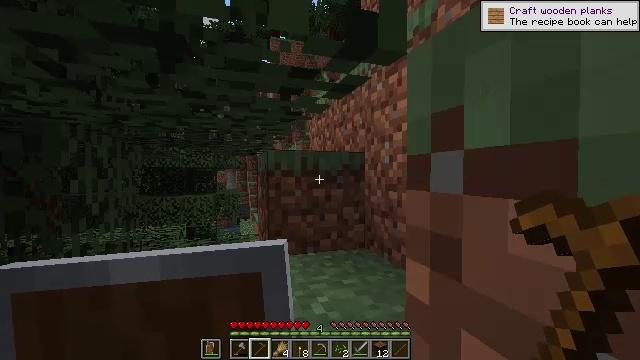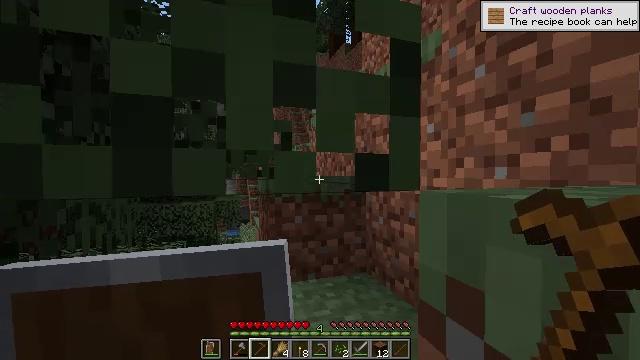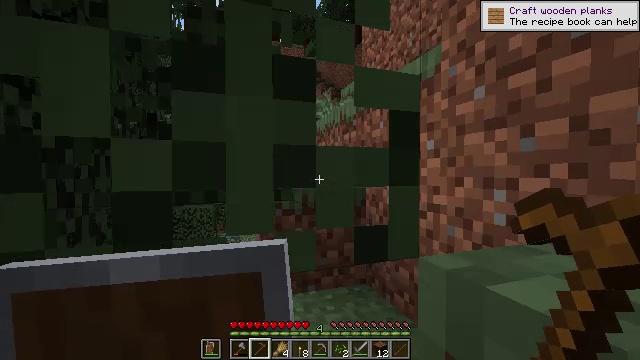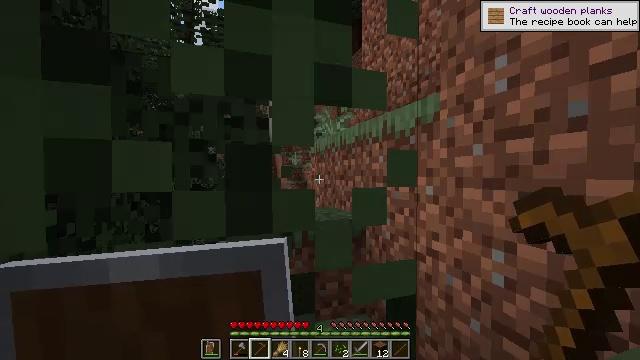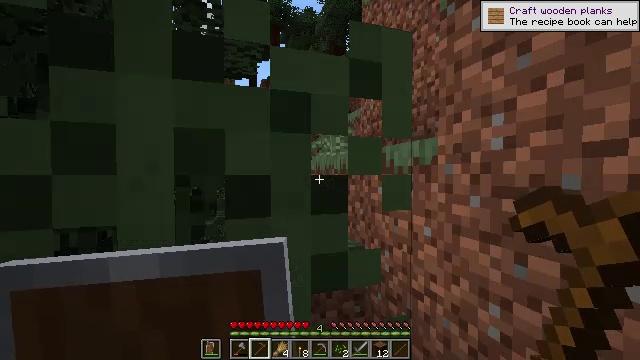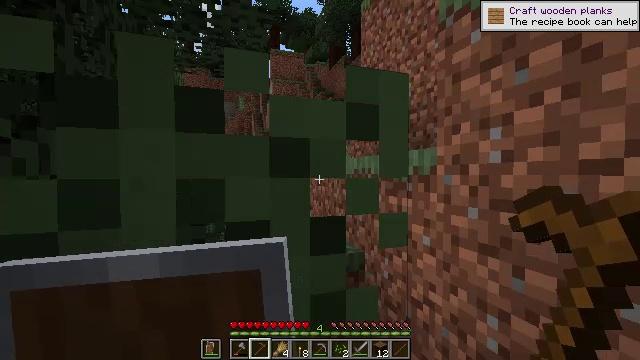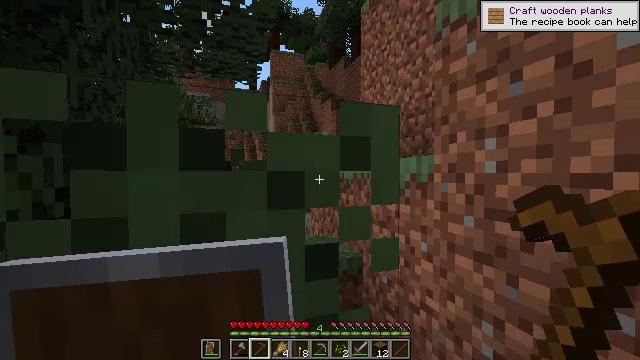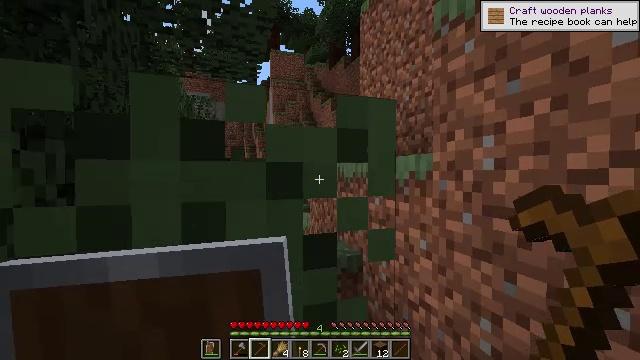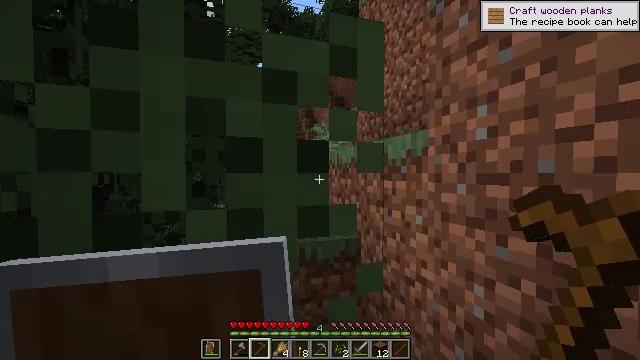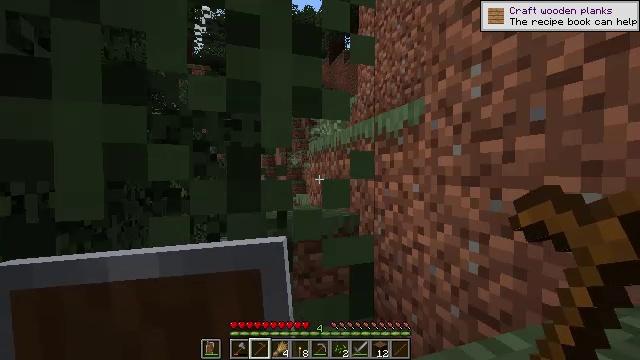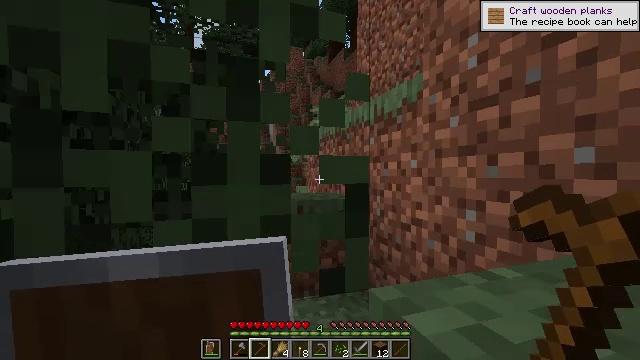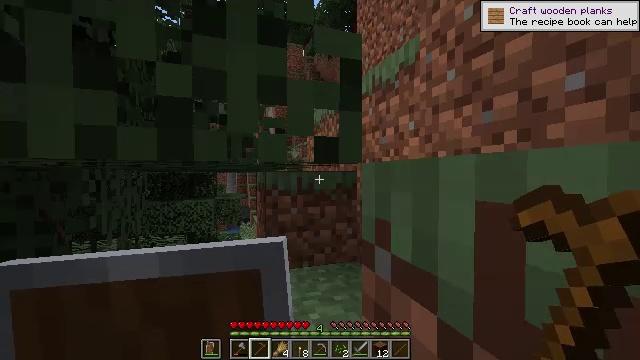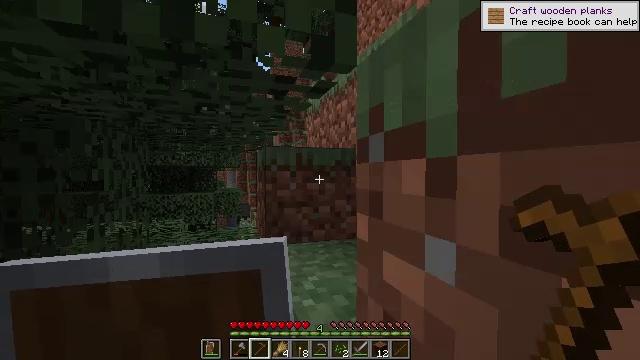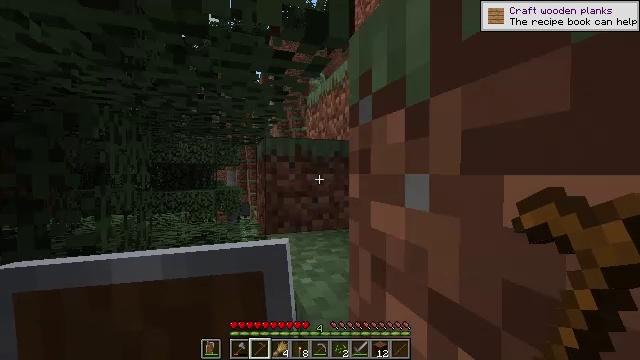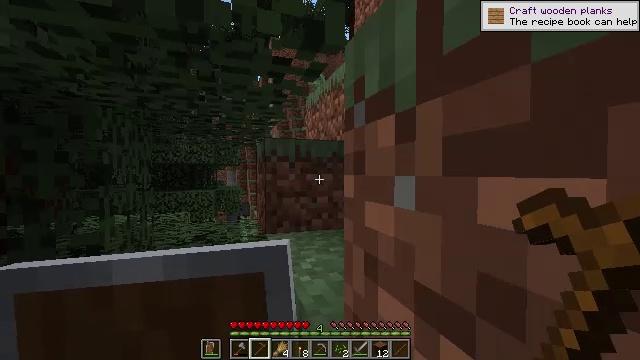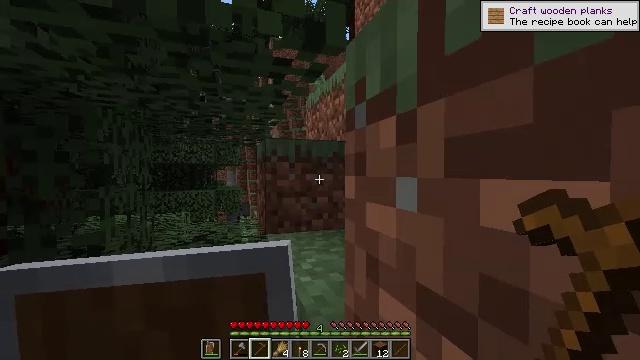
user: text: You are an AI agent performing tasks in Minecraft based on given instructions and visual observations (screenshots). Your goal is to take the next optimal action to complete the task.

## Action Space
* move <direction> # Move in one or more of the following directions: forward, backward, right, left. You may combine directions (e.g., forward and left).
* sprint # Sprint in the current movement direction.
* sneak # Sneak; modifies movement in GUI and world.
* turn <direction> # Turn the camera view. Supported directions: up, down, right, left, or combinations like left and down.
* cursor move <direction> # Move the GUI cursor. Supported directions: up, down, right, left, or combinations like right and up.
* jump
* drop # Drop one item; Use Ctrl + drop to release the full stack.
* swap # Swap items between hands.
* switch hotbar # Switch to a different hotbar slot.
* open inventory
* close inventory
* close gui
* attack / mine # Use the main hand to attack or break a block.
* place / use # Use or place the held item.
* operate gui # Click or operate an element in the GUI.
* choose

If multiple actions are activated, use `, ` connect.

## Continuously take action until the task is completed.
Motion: motion action
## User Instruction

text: Mine the large fern from the ground.
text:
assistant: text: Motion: move right, jump
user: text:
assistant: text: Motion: move right
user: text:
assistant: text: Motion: move right
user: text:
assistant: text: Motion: move right
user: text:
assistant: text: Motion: move right
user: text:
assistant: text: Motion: move right
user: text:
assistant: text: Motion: move right
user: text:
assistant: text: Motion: move right
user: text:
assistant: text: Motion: move right
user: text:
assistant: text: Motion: move right
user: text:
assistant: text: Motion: move right
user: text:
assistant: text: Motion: move right
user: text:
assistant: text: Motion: move right
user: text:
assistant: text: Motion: move right
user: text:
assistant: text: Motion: move right
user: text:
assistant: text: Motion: move right
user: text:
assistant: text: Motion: move right
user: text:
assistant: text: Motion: no_op
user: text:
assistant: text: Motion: no_op
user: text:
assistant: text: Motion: no_op
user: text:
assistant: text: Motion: no_op
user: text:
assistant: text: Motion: move forward
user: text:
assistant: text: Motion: move forward
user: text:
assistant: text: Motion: move forward
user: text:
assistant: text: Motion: move forward, jump
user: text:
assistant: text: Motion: move forward, jump
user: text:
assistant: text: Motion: move forward, jump
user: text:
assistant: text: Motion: move forward, jump
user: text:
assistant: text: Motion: move forward, jump
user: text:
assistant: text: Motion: move forward, turn right and down, jump